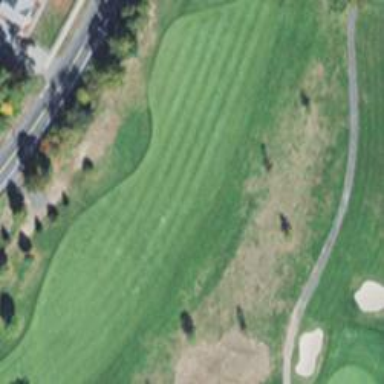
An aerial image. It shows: Golf hole.